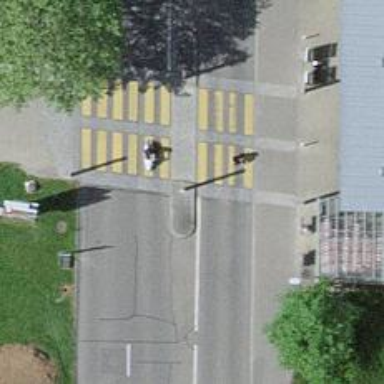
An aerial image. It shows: Kerb serving as barrier.